Question: Please see the following image

The project is currently running in Visual Studio and debugger point has been hit. When I hover over "IDs", it shows a pop up(in black). I want to increase its font size.
I've tried several options in Tools -> Options -> Environment -> Fonts and Colors, but couldn't get it to change.
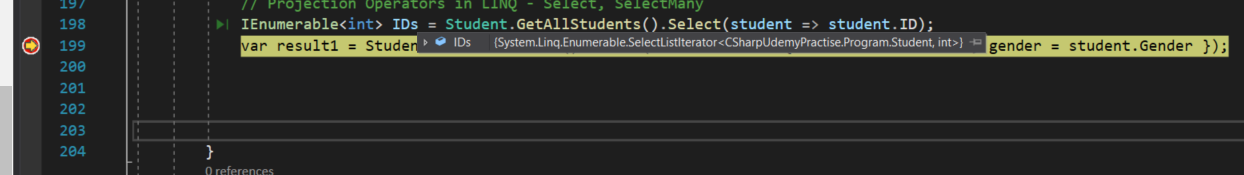
Answer: You're almost there:
Tools -> Options -> Environment -> Fonts and Colors -> Show Settings for ->
(requires restart of Visual Studio to take effect)